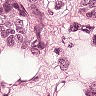
Metastatic tissue present: yes